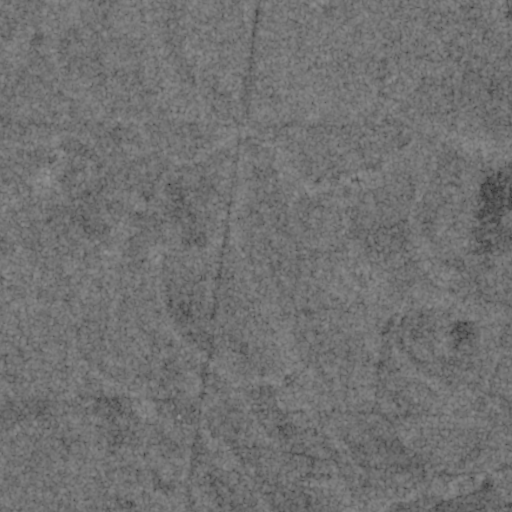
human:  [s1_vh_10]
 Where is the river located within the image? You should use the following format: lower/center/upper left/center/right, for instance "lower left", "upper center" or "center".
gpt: The river is located in the right of the image.
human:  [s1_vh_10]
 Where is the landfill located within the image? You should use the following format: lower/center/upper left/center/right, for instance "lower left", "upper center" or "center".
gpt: There is no landfill in the image.

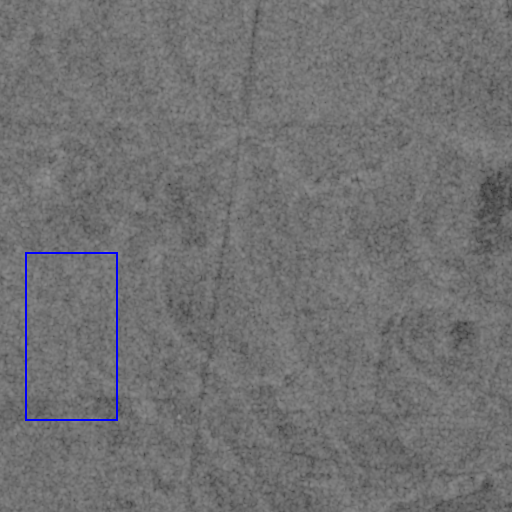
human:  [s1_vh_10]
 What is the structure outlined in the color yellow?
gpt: There is no yellow outline.
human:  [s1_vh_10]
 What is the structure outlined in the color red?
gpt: There is no structure outlined in red.